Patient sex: F
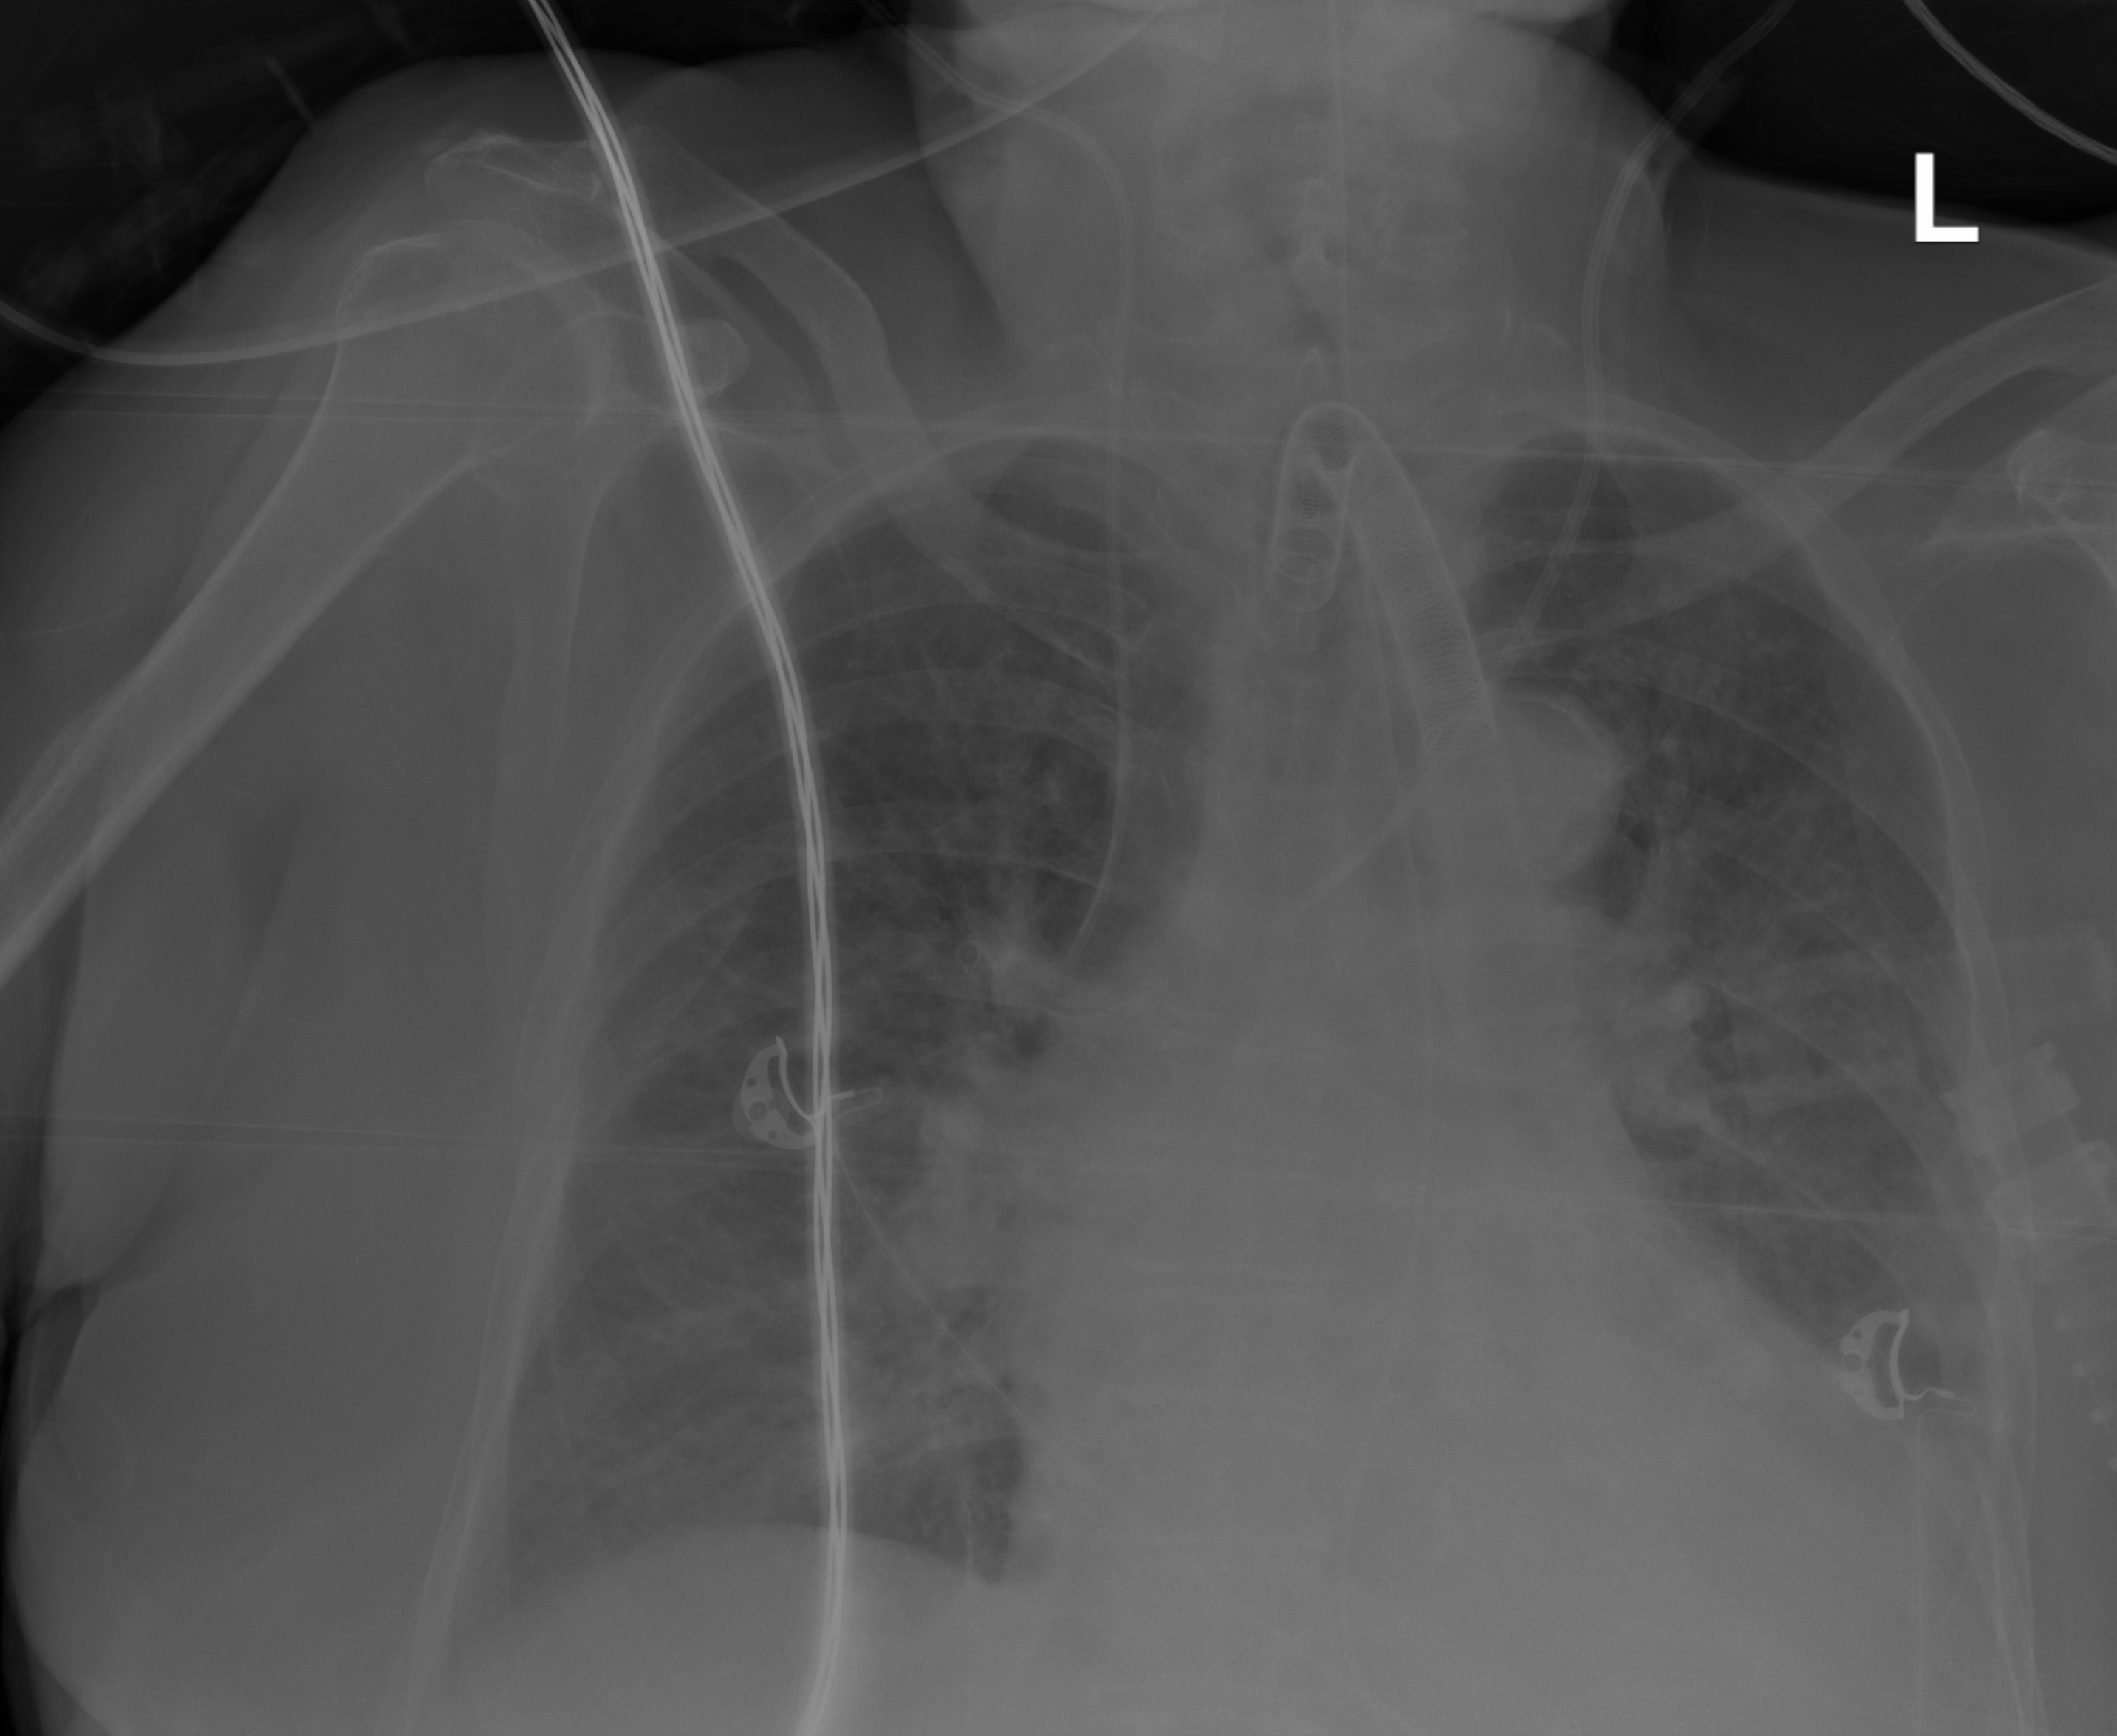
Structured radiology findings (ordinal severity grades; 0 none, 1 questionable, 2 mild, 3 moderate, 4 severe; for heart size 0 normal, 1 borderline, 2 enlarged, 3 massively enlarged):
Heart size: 2
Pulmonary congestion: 2
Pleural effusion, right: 0
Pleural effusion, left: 2
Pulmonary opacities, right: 0
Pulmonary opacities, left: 2
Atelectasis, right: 2
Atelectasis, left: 2